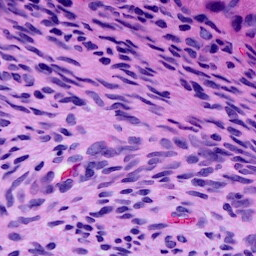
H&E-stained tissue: Cervix